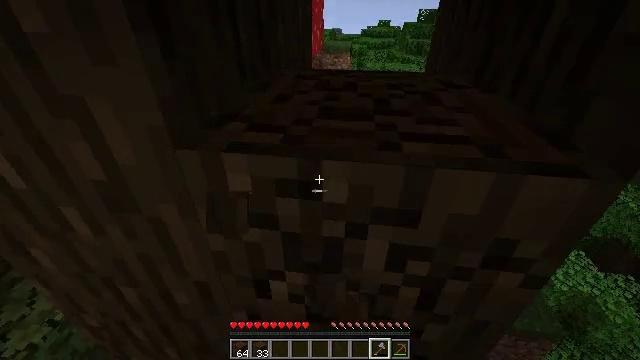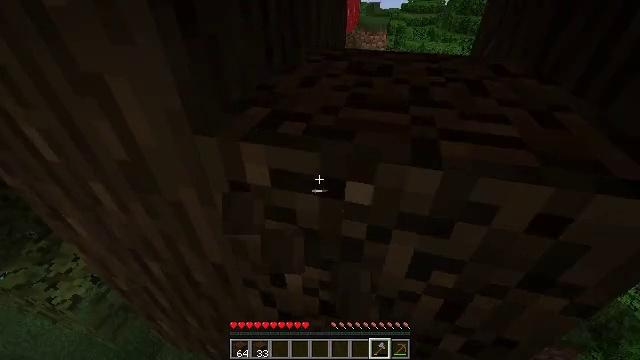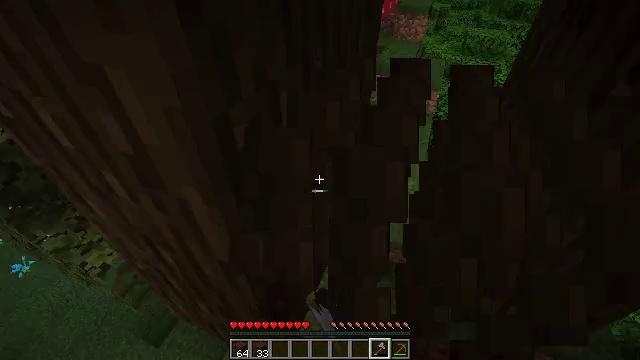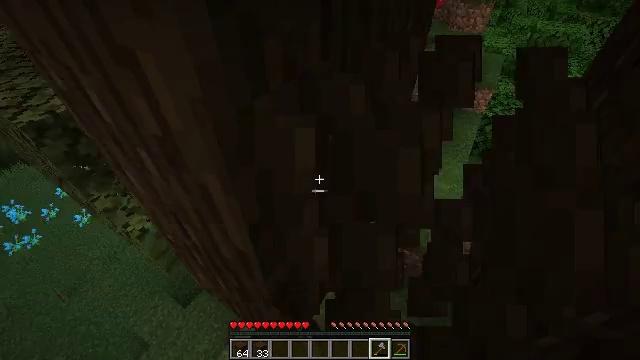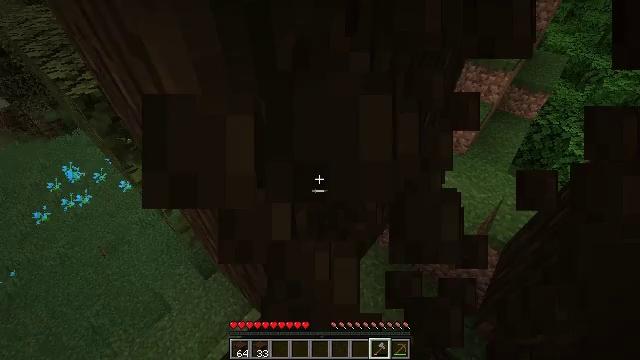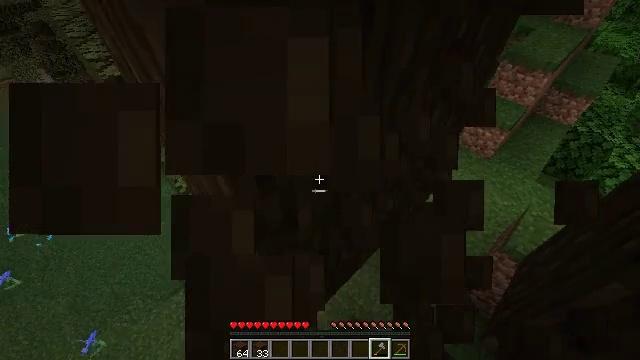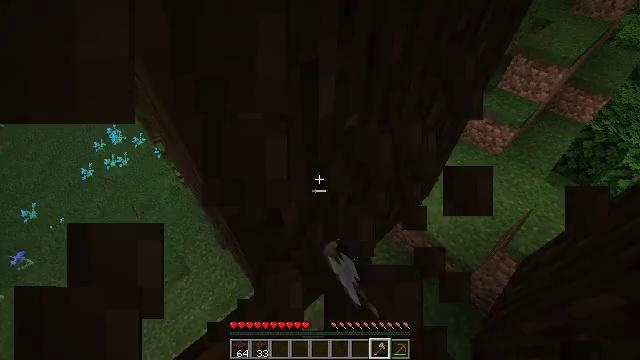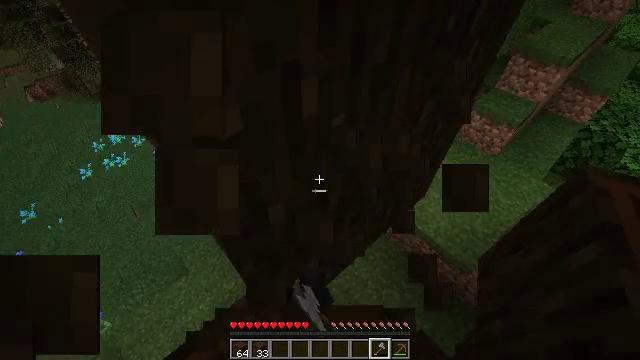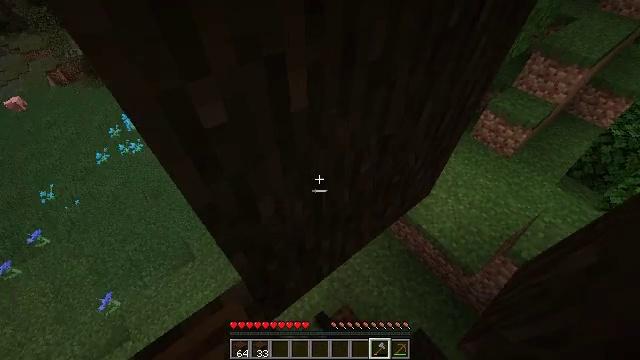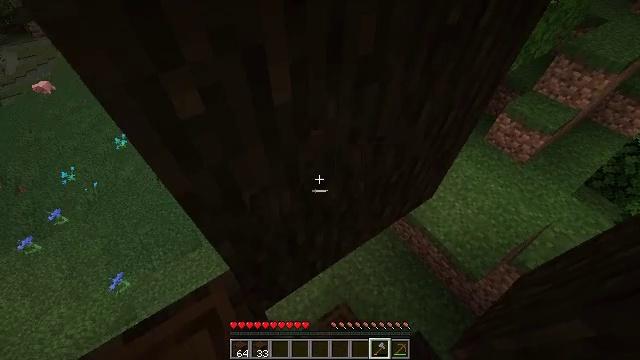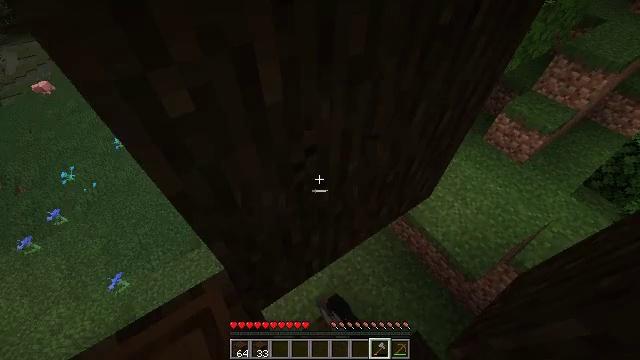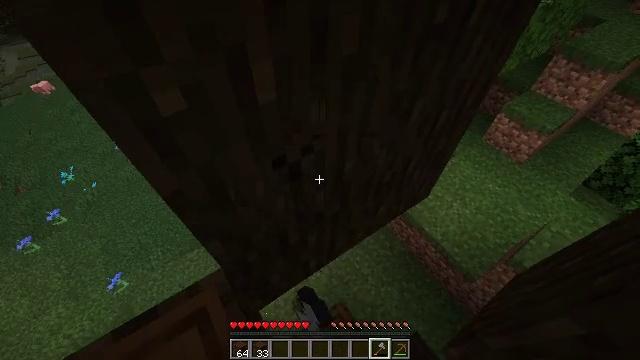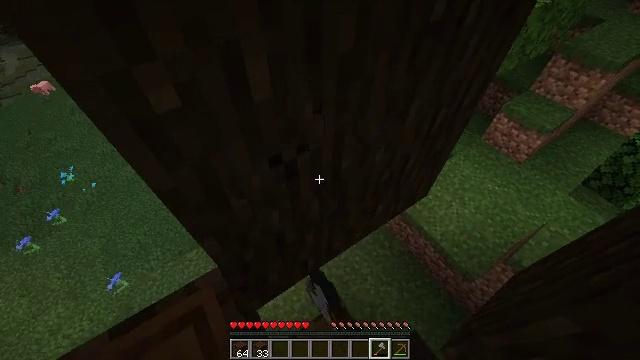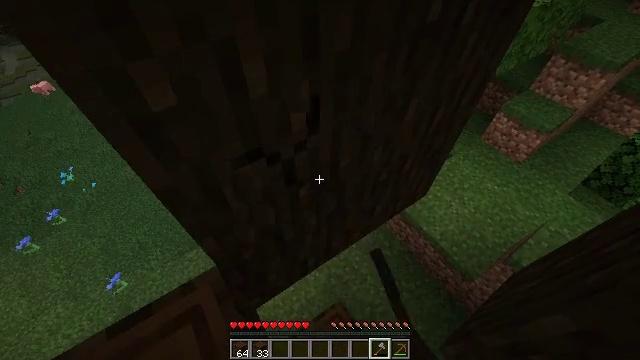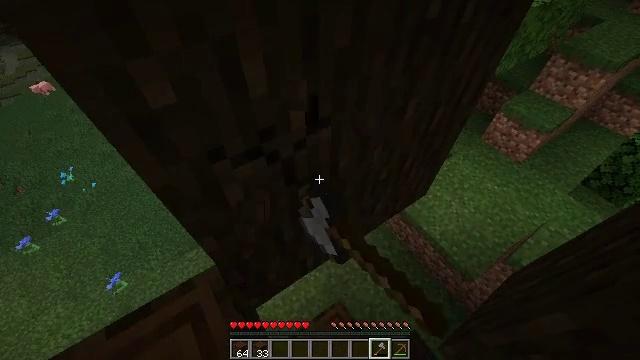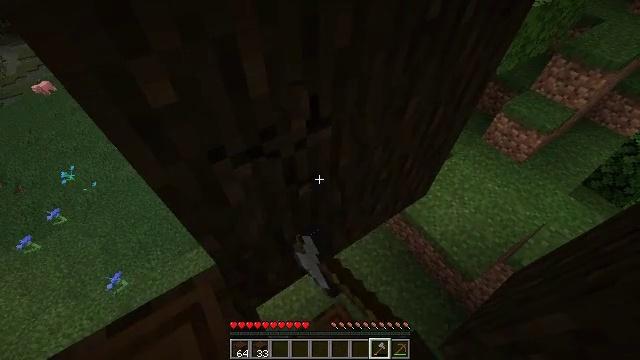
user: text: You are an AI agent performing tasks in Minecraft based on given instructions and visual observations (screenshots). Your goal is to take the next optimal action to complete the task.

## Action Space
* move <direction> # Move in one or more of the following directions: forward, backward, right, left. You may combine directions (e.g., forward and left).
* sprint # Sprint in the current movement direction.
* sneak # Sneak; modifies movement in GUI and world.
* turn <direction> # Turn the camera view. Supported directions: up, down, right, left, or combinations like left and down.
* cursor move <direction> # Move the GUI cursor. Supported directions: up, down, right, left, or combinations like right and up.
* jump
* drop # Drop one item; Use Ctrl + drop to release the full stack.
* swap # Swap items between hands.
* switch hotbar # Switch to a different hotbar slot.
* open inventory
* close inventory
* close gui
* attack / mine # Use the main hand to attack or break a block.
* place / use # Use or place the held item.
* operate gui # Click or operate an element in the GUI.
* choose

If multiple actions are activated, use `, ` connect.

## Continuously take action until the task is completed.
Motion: motion action
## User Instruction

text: Collect dark oak log for building.
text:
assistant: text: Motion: move forward, sneak, turn left and down, attack / mine
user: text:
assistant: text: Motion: move forward and move right, sneak, turn left and down, attack / mine
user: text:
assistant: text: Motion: move forward and move right, sneak, turn left and down, attack / mine
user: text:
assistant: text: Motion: move forward and move right, sneak, turn left and down, attack / mine
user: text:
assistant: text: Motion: move right, sneak, turn left and down, attack / mine
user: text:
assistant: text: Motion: move right, sneak, turn left and down, attack / mine
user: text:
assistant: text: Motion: move right, sneak, attack / mine
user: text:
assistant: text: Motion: move right, sneak, turn left and down, attack / mine
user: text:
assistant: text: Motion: move right, sneak, turn left, attack / mine
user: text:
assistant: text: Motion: sneak, attack / mine
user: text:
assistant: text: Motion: sneak, attack / mine
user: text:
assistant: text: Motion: sneak, attack / mine
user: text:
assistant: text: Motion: sneak, attack / mine
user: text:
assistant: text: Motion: sneak, attack / mine
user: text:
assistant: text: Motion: sneak, attack / mine
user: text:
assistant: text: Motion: sneak, attack / mine
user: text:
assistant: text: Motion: sneak, attack / mine
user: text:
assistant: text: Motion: sneak, attack / mine
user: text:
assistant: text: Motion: sneak, attack / mine
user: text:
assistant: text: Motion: move forward and move left, sneak, attack / mine
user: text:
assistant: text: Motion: move forward and move left, sneak, attack / mine
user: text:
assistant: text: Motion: move forward and move left, sneak, turn left and up, attack / mine
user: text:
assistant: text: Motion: move forward and move left, sneak, turn right and up, attack / mine
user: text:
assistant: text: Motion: move forward and move left, sneak, turn right and up, attack / mine
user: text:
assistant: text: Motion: move forward and move left, sneak, turn right and up, attack / mine
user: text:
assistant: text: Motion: move forward and move left, sneak, turn up, attack / mine
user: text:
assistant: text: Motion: move forward, sneak, attack / mine
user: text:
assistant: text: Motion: sneak, attack / mine
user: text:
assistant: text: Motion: sneak, attack / mine
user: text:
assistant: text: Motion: sneak, attack / mine